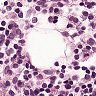
Metastatic tissue present: no